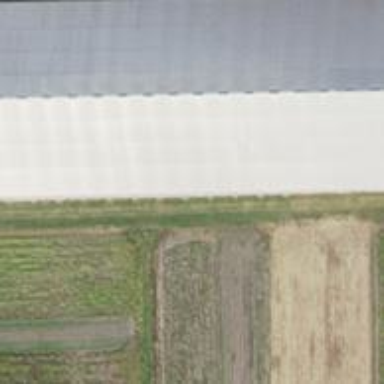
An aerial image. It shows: Building with crop content.